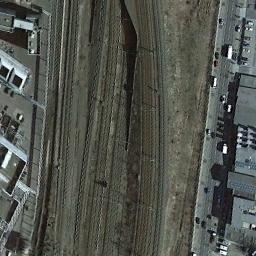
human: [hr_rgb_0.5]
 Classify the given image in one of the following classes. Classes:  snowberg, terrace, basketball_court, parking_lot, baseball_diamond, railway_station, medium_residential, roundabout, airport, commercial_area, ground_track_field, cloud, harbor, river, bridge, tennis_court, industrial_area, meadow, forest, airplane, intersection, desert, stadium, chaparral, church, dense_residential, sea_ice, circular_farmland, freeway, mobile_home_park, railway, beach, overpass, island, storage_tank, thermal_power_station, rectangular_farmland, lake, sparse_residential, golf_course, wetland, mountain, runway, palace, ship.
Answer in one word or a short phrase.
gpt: railway